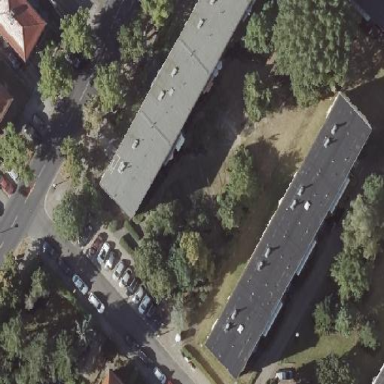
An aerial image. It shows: Building with apartments and flat roof.